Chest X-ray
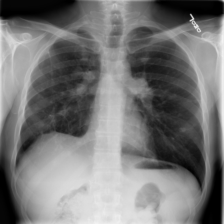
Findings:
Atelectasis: negative
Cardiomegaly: negative
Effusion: negative
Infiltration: negative
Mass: negative
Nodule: negative
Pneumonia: negative
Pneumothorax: negative
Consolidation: negative
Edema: negative
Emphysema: negative
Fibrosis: negative
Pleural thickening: positive
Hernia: negative